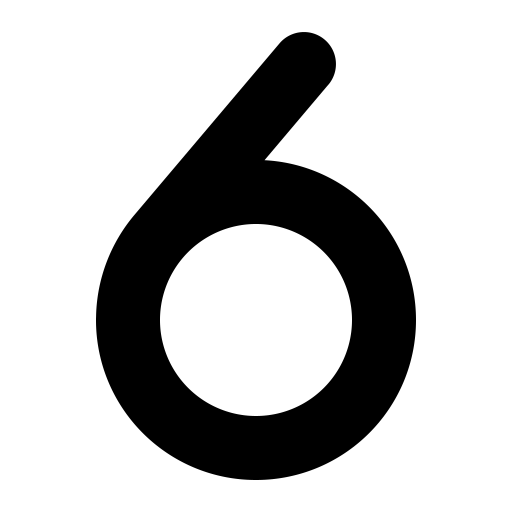
Tags: icon, FontAwesome, fa-icon, solid, 6